Question: I have an app which has been extensively tested with iOS 6 and works well, while on iOS 7 it crashes almost always (but not 100% times) with an 'Thread 1: EXC_BAD_ACCESS' error in the main, without much to trace. I am completely clueless of its whereabouts. I believe something in my code is not compatible with the core iOS methods.
The best I could identify is, upon commenting the following part of the code everything runs well.
'''
UIGraphicsBeginImageContext(coverView.bounds.size);
[coverView.layer renderInContext:UIGraphicsGetCurrentContext()];
UIImage *coverImage = UIGraphicsGetImageFromCurrentImageContext();
UIGraphicsEndImageContext();
[UIImageJPEGRepresentation(coverImage, 0.8f) writeToFile:coverFilePath atomically:YES];
//Create thumbnail of cover image
CGSize size = CGSizeMake(116.0f, 152.0f);
UIGraphicsBeginImageContext(size);
[coverImage drawInRect:CGRectMake(0.0f, 0.0f, size.width, size.height)];
coverImage = UIGraphicsGetImageFromCurrentImageContext();
UIGraphicsEndImageContext();
[UIImageJPEGRepresentation(coverImage, 0.8f) writeToFile:coverThumbnailFilePath atomically:YES];
'''
Can anyone suggest me where I should go debugging next? Kindly note that the same App works fantastic in iOS 6 and this bug is very much iOS 7 specific.
: The zombie stack trace is attached: I could not make use of it much so far, but might be useful for expert eyes :)

Thanks in advance,
Nikhil
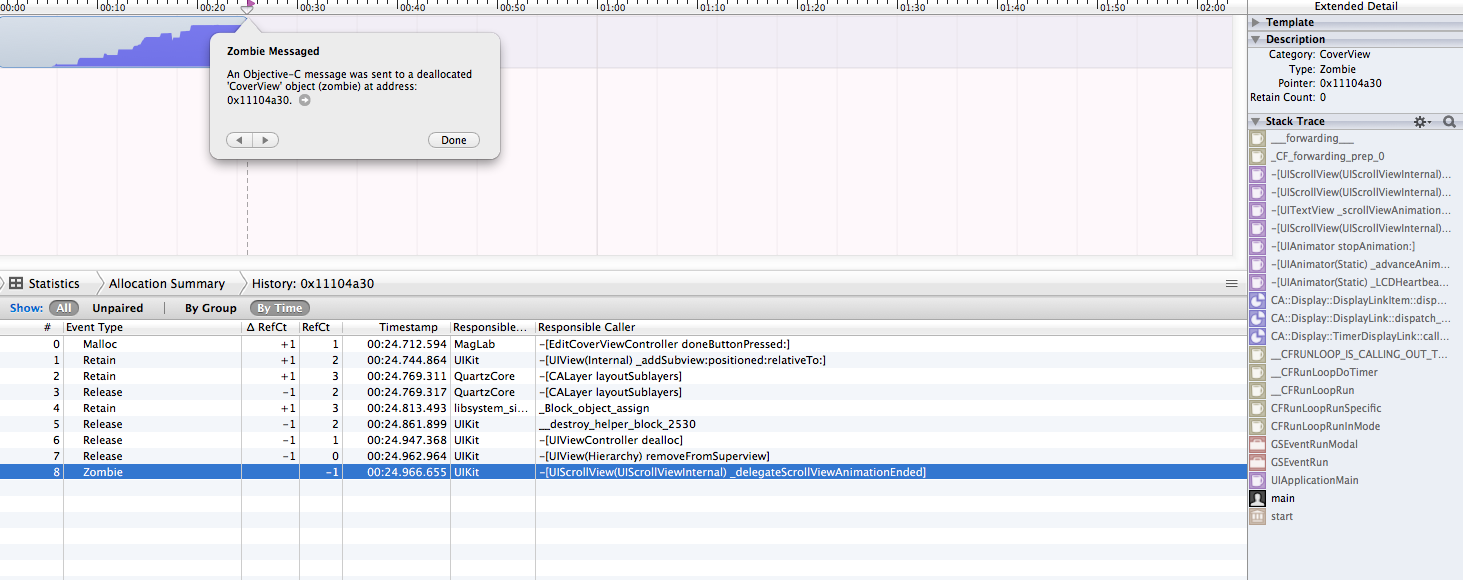
Answer: OK, Finally I got it working. That was a nice learning experience overall :).
Actually the very nature of "EXE_BAD_ACCESS" did hint towards bad memory management, i.e. I was requesting access to something non-existent. Unfortunately, (or quite logically, which I missed earlier) leaks would not find it. But they were caught when I profiled my app for 'zombies'.
The problem occurred due to the method
'''
[self drawViewHierarchyInRect:self.bounds afterScreenUpdates:YES]; // iOS 7
'''
or equivalently in iOS 6
'''
[self.layer renderInContext:UIGraphicsGetCurrentContext()];
'''
The sequence of my app progress was something like this:
'''
render view -> update a few things -> request a screenshot be taken on update
-> update the view -> return to previous view (releasing this one)
'''
Now, because I demanded the screen shots be taken upon update, these methods waited till the view update occurs. However, immediately after the update I was releasing the superview. And hence these methods (after waiting for the update) called 'this' view after it was released.
Now, I don't know if this is Apple's iOS bug or my poor understanding of it. But now, I don't release the superview immediately upon view update and everything works fine :).
Thanks guys for your help. Let me know if I am doing something odd here and this behavior can be prevented in a more efficient way.
best,
Nikhil